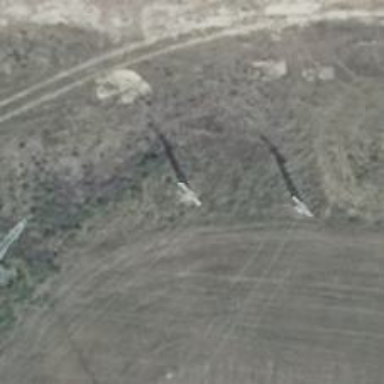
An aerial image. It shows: Three cables of power line.